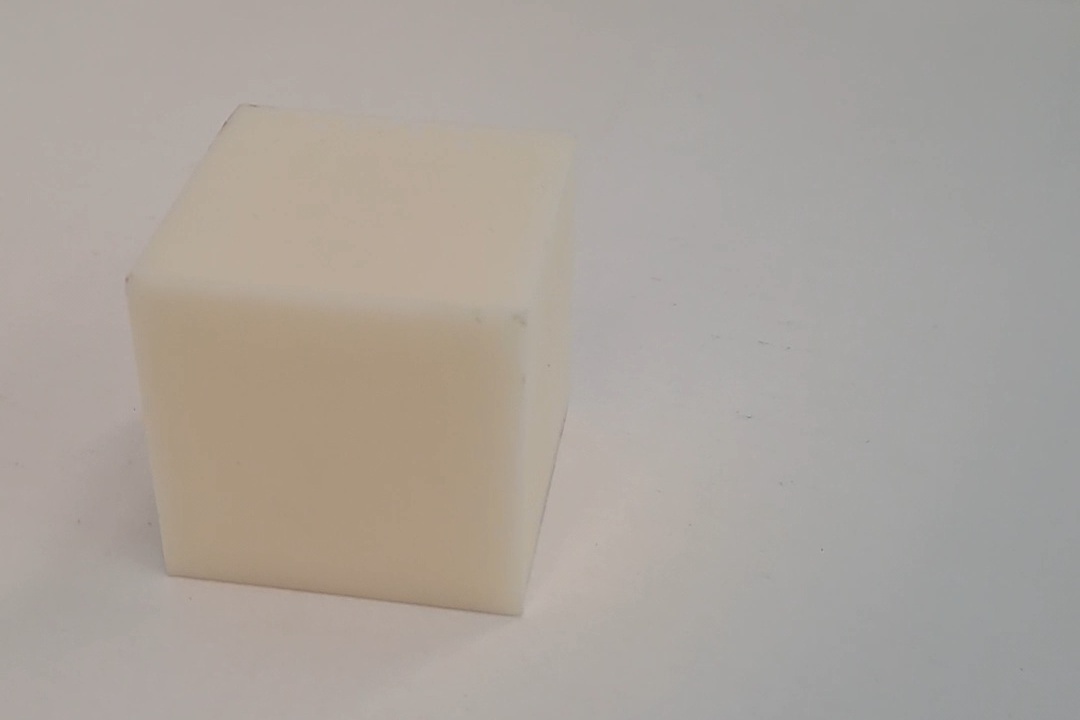
Label: Cuboid